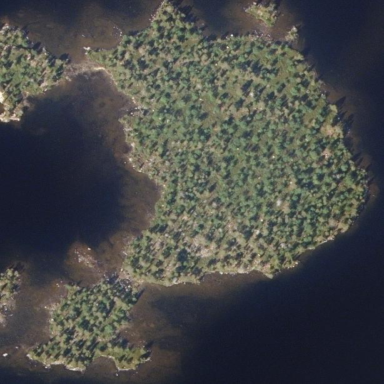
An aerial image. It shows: Islet.